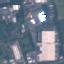
Land use / land cover: Industrial